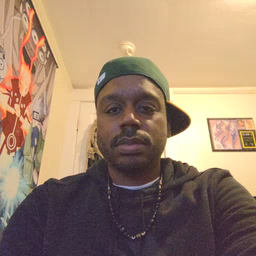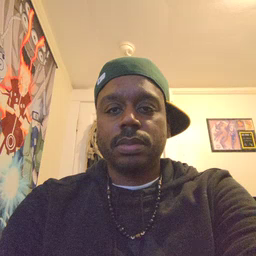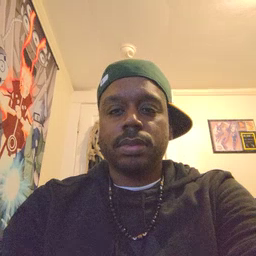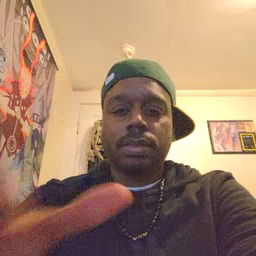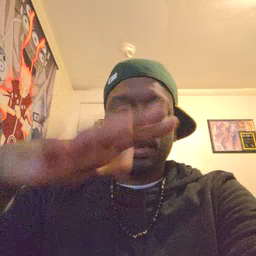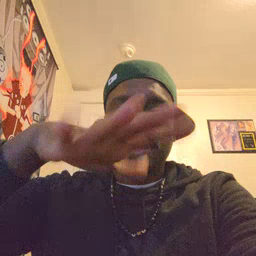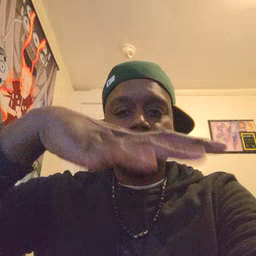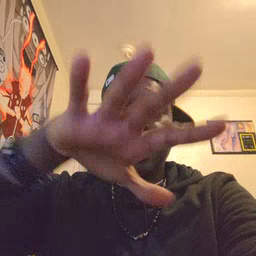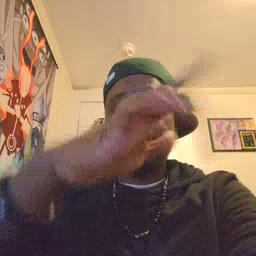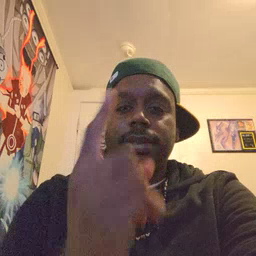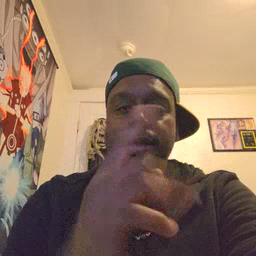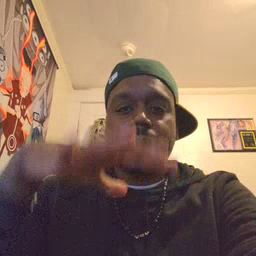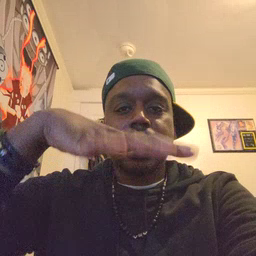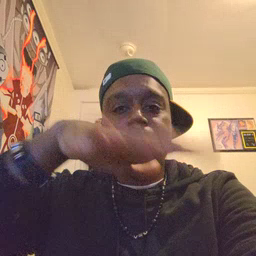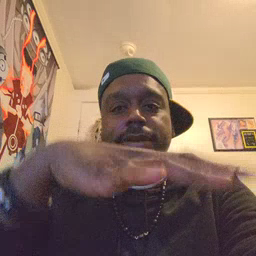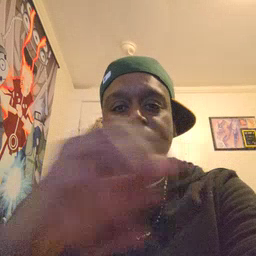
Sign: helicopter